Current action and preconditions to check: path_clear

Your task: For each precondition in the list above, predict whether it will hold at this action.

Consider the current scene as observed from the mobile robot's camera, and analyze the predicted future states of all dynamic agents (e.g., people, animals, vehicles, or any moving entities) within the NEXT SECOND.

IMPORTANT: Only answer "very likely" if you are absolutely certain—based on strong, clear evidence—that a dynamic agent will violate the precondition in the predicted future state. Do NOT answer "very likely" for unlikely, ambiguous, or low-probability risks.

Ask yourself for each precondition: Is there a high probability, with clear and convincing evidence, that the predicted future states of any dynamic agent will interfere with the predicted future state of the currently executing action within the NEXT SECOND, causing that precondition to fail?

Assess the risk level based on these predictions. Use "likely" or "very likely" if motions create a clear risk of interference.

Use "neutral" or "improbable" if agents are nearby but their predicted paths are clearly diverging or non-conflicting.

Failure Risk Categories: "very improbable", "improbable", "neutral", "likely", "very likely"

Answer Format: Output ONLY the probability_of_failure value from these categories: "very improbable", "improbable", "neutral", "likely", "very likely"

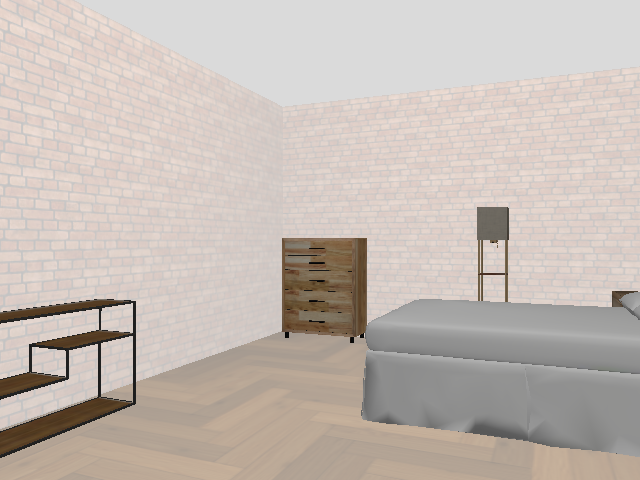

Answer: very improbable